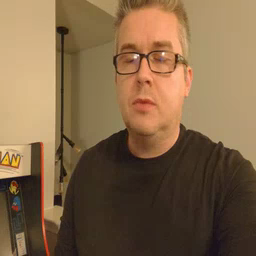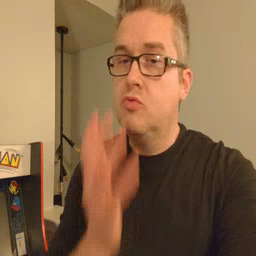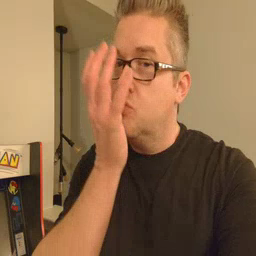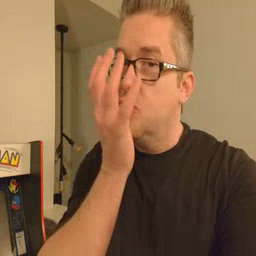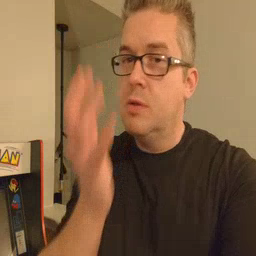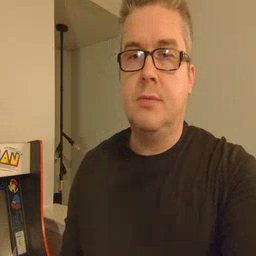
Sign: grass